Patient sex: M
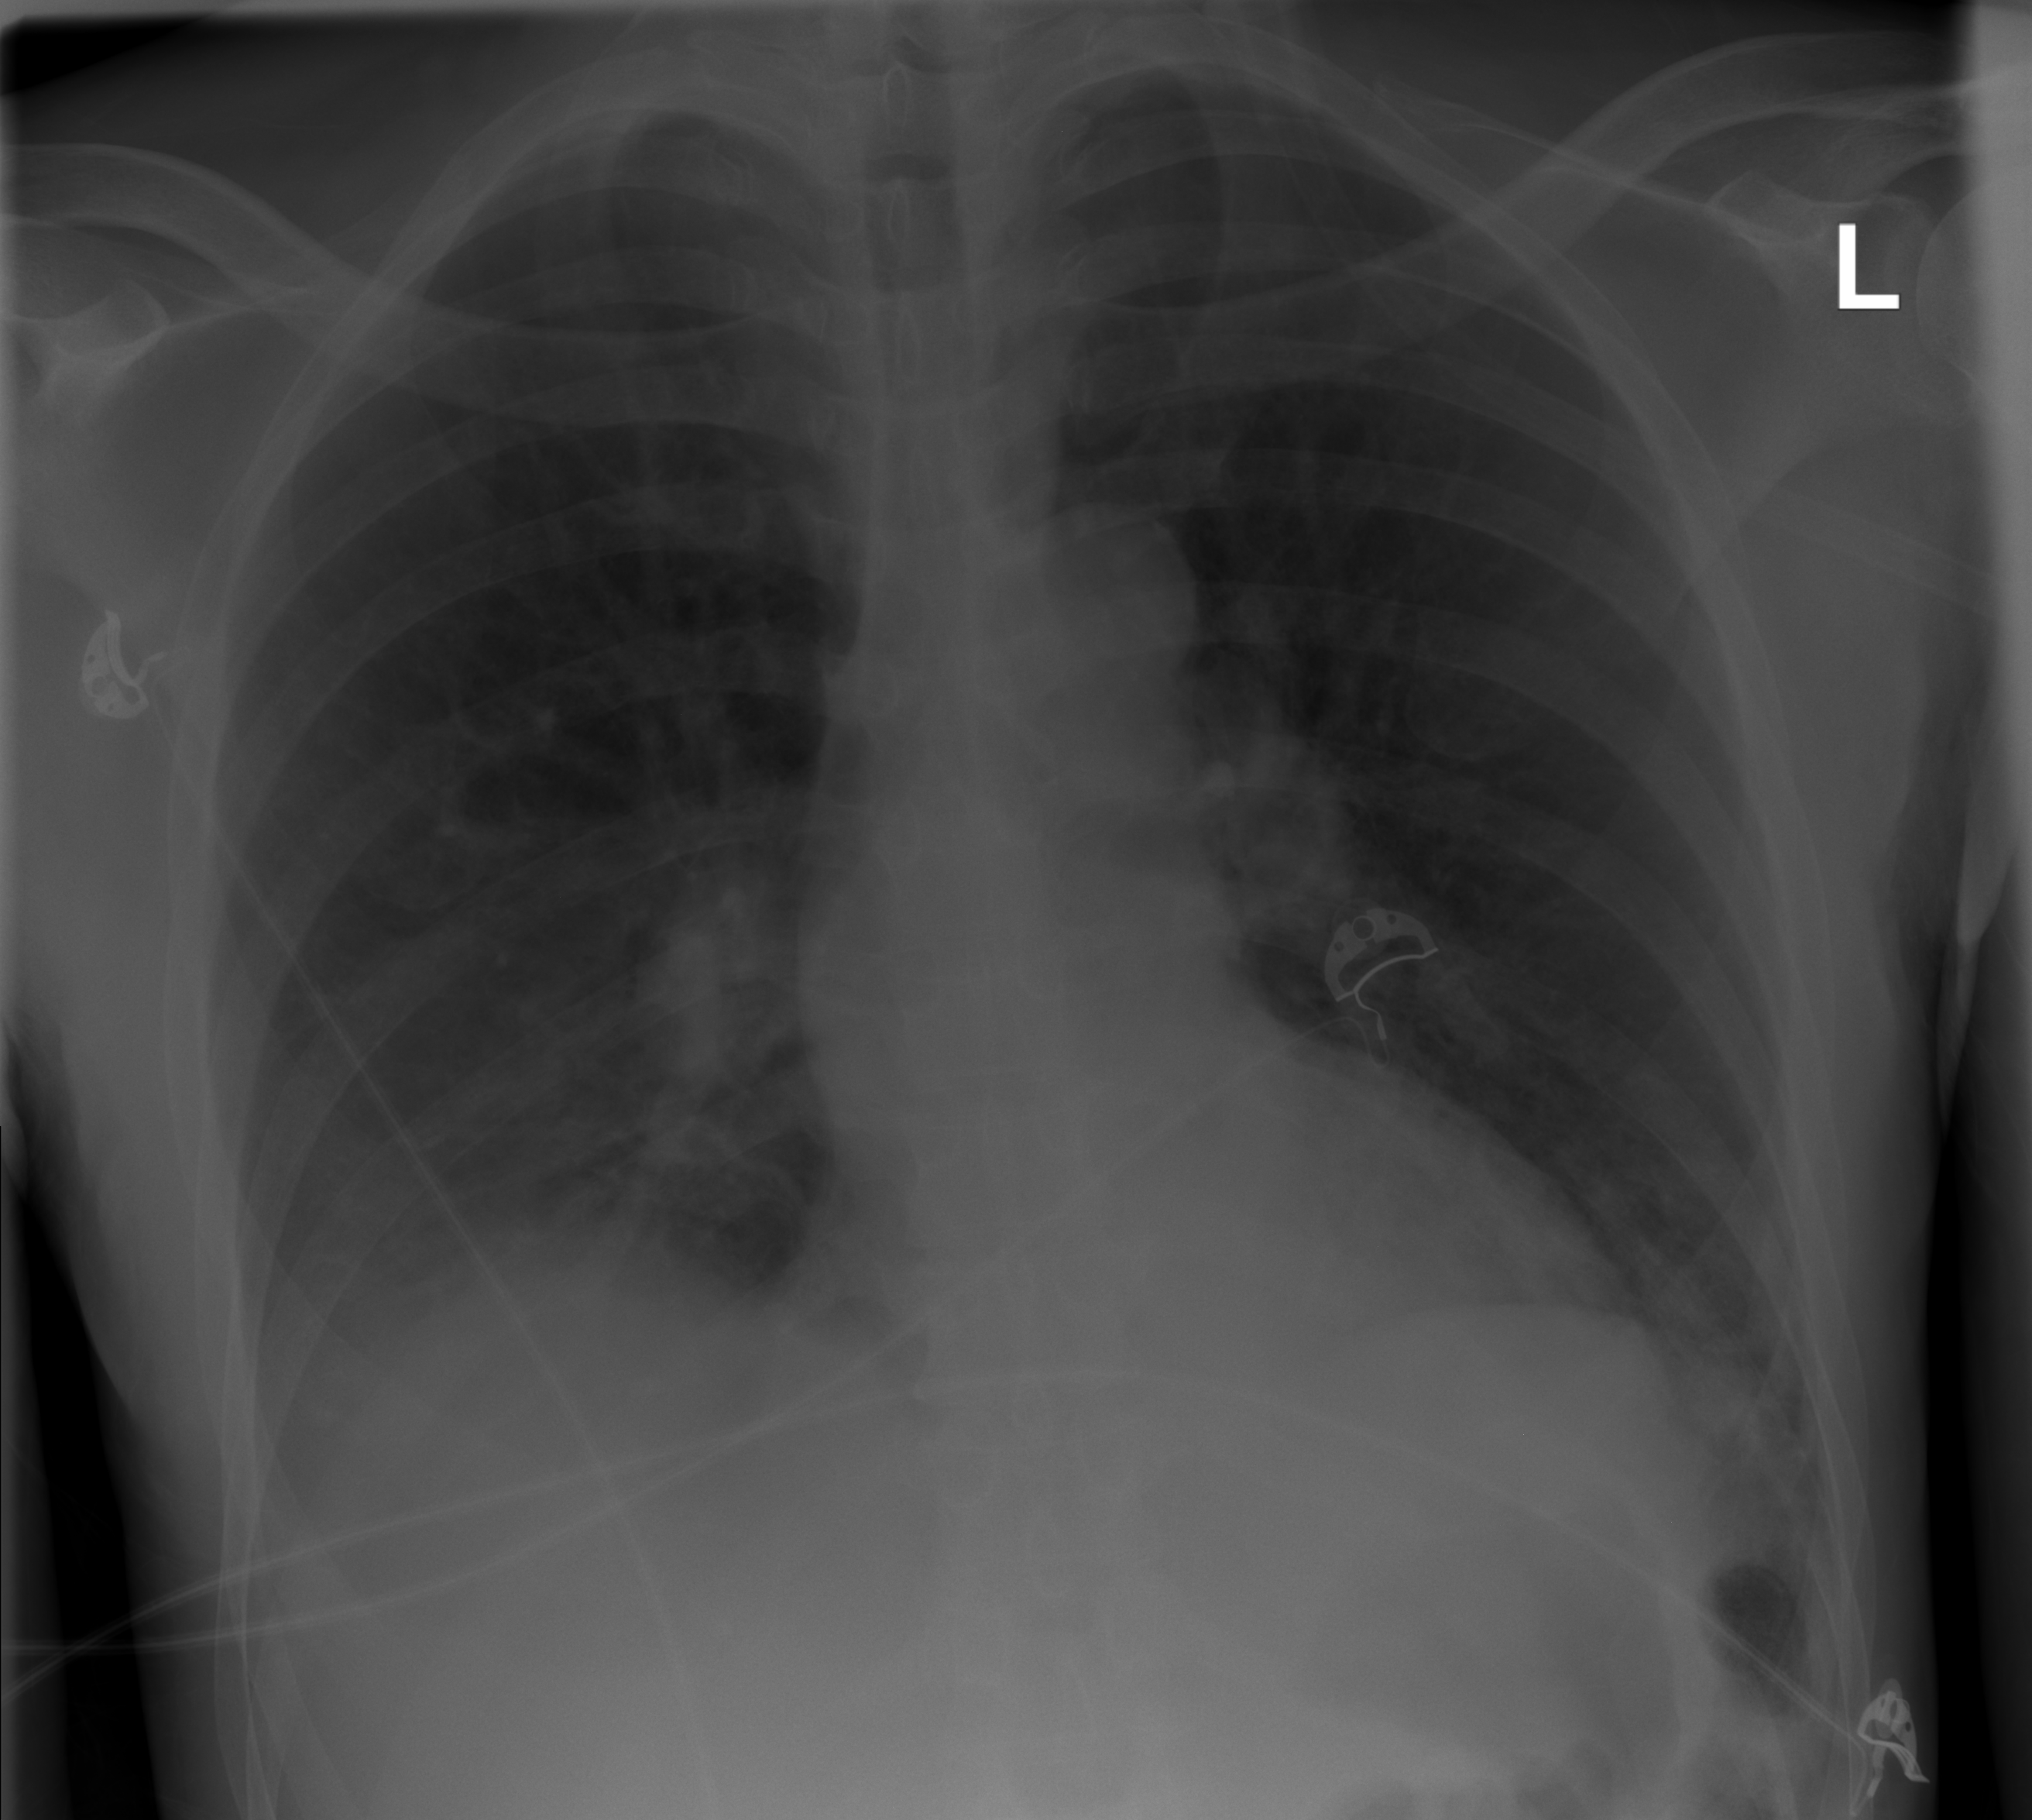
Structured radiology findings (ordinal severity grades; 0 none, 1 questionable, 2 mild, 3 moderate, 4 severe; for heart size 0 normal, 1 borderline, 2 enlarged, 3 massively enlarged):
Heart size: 0
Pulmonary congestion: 0
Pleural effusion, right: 2
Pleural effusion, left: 0
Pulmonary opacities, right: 0
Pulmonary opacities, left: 0
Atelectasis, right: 0
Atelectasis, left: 0